Question: first a picture for visualizing the problem

As you can see, there is a huge gap to the parents container on the right and left side of the panel with the arrows, which should not be there. I do not have a clue how to remove the gap. I'm struggling with this for hours, I tried almost everything in the documentation and read all relevant topics on SO and MiG Support Forum. Here is the relevant code:
'''
public class ArrowPanel extends JPanel
{
public ArrowPanel()
{
setLayout( new MigLayout( "fill,debug" ) );
add( new JLabel( Icons.roundArrowRight() ), "grow,wrap" );
add( new JLabel( Icons.roundArrowLeft() ), "grow" );
}
}
'''
I think this should be easy, but somehow I do not get it...
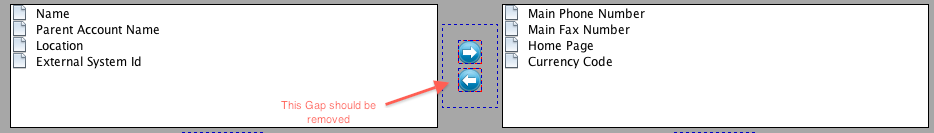
Answer: It's been a little while since I touched MigLayout but try:
'''
"fill, debug, insets 0"
'''